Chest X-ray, AP view. Patient: 65 years old, sex M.
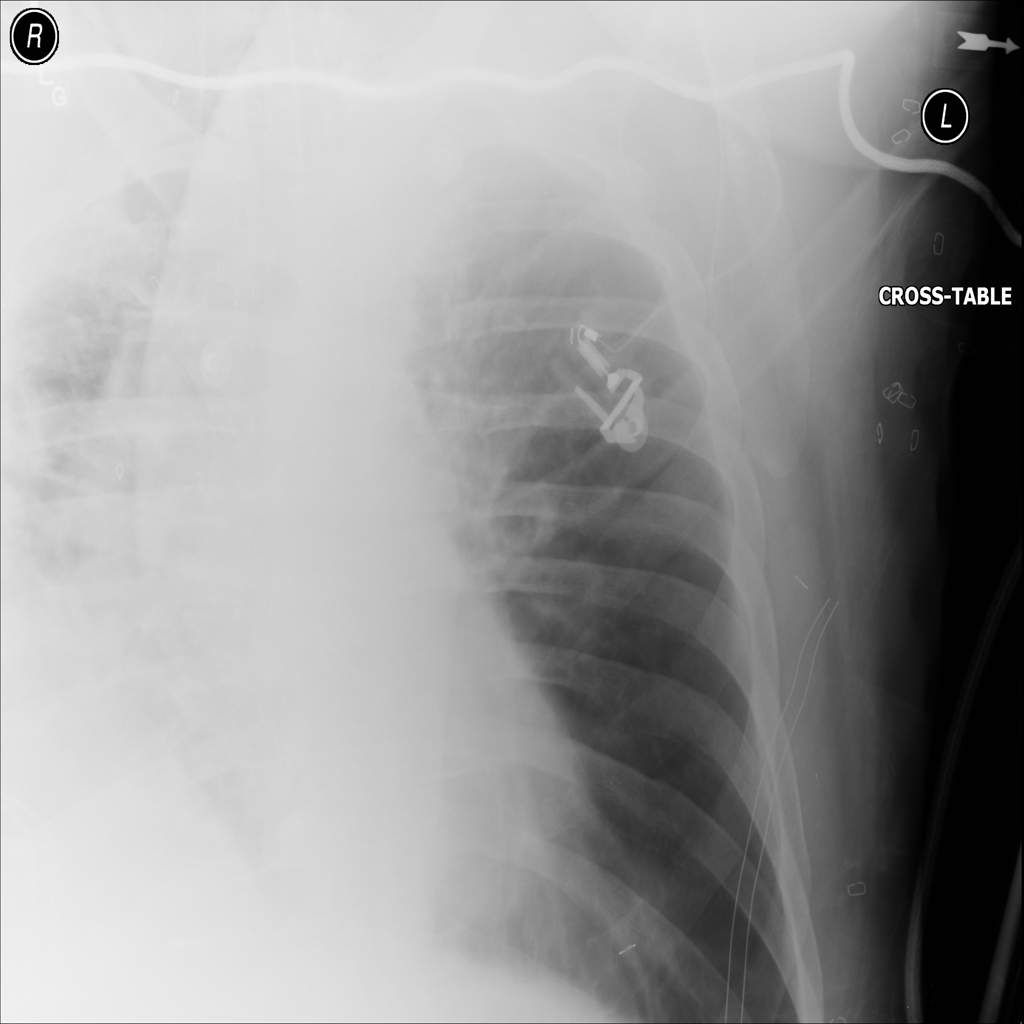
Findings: No Finding